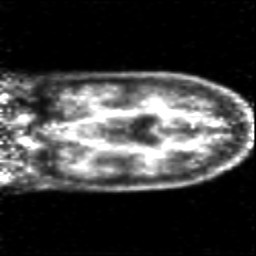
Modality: PET
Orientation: coronal
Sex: female
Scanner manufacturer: siemens